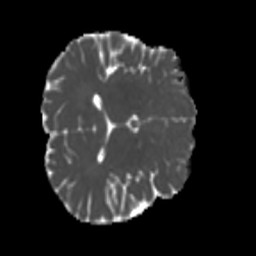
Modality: MD
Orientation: axial
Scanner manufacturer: siemens
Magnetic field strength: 3 T
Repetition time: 4 s
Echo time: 0.0594 s